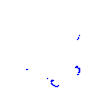
Particle: proton